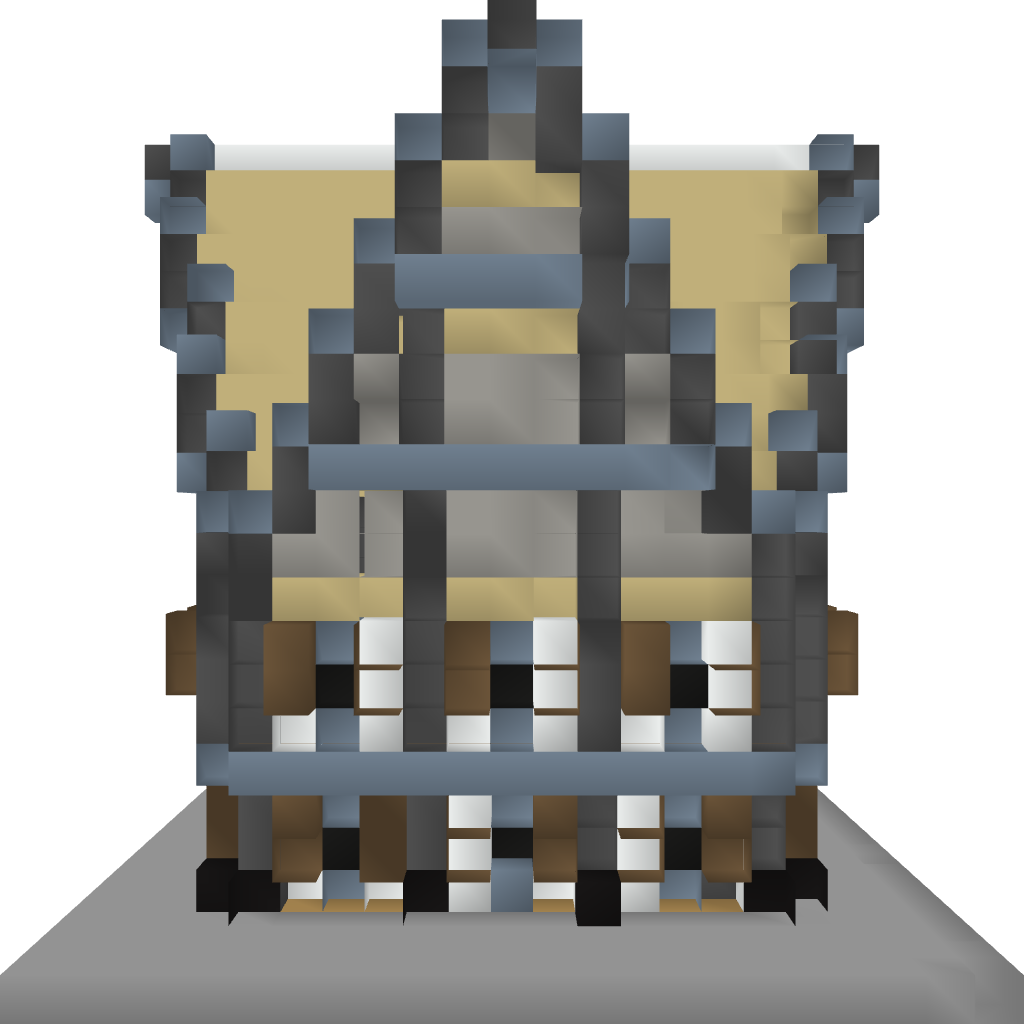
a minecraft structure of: EWB's Medieval House